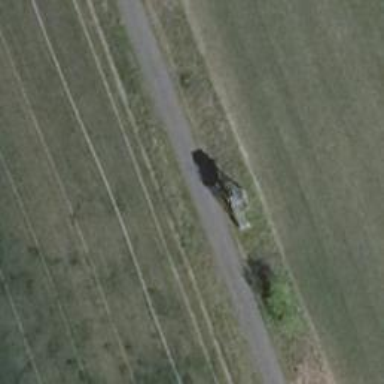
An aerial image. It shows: Hunting stand.